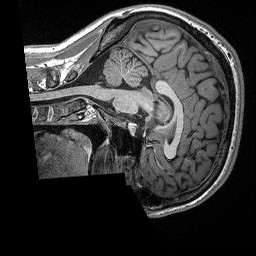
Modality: T1w
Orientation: sagittal
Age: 18
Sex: male
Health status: healthy
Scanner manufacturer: siemens
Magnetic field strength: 3 T
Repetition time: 2.3 s
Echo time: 0.00298 s